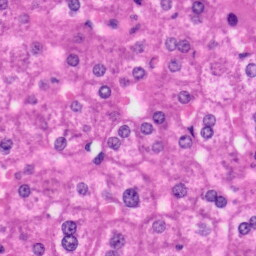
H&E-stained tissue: Liver